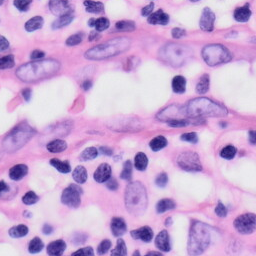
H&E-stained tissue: Skin